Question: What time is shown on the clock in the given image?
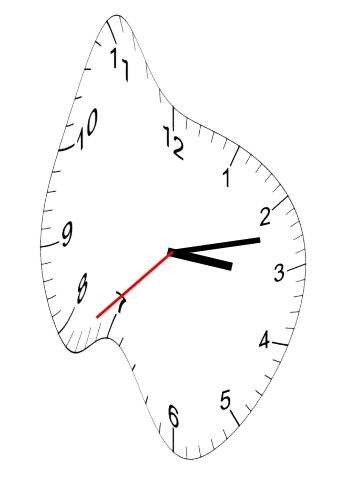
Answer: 03:12:38